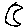
Label: moon